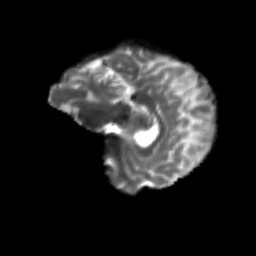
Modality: T2w
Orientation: sagittal
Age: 52
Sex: male
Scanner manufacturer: siemens
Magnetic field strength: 3 T
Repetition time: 4.71 s
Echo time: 0.0906 s